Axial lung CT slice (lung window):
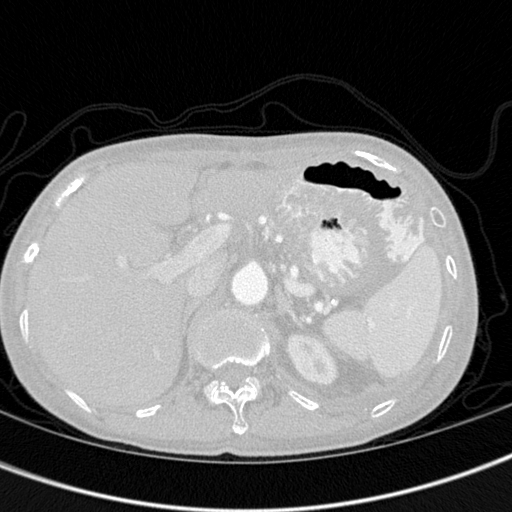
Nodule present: no